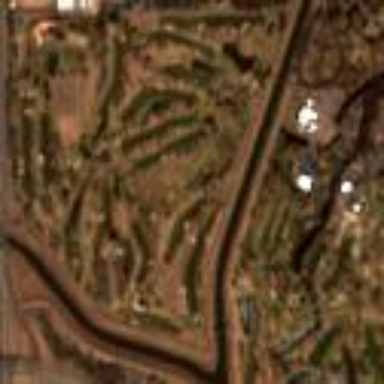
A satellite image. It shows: Golf course surrounded by greenery.